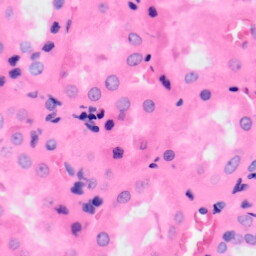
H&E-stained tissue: Kidney